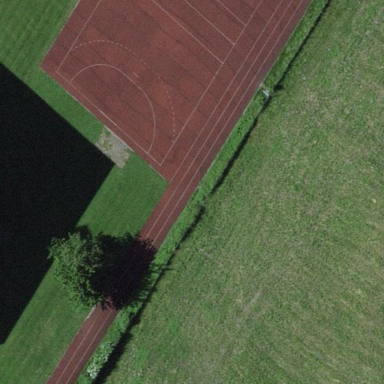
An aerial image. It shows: Athletics pitch for leisure land sports.